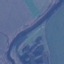
Land use / land cover: River